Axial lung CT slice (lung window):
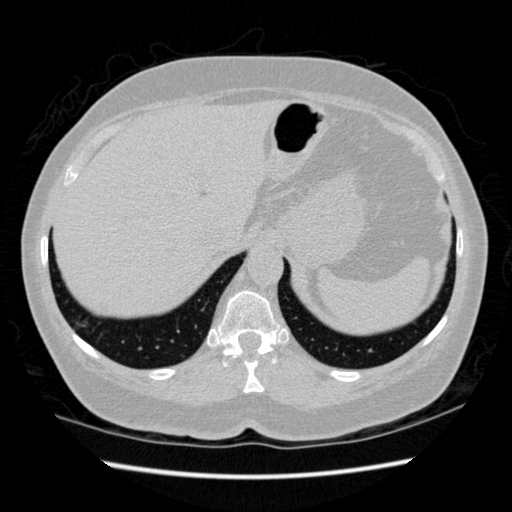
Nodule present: no